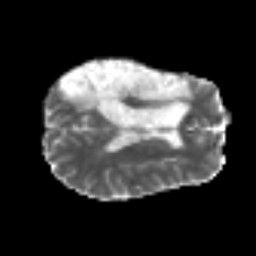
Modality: MD
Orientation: axial
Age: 54
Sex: male
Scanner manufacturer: siemens
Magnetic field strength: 3 T
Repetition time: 6.1 s
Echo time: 0.101 s